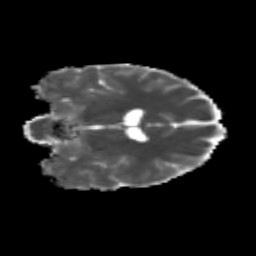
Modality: MD
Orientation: coronal
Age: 25
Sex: female
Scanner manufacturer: siemens
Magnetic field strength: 3 T
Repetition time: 3.5 s
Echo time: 0.113 s